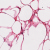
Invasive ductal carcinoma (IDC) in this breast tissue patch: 0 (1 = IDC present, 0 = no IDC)